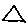
Label: triangle